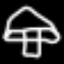
Label: mushroom